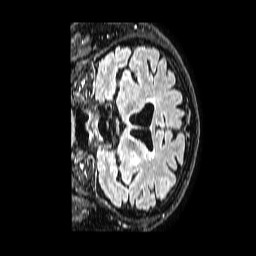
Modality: FLAIR
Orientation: coronal
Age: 69
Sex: male
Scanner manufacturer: philips
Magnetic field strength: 1.5 T
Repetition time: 4.8 s
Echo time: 0.3 s